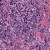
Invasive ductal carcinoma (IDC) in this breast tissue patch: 1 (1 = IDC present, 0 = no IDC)